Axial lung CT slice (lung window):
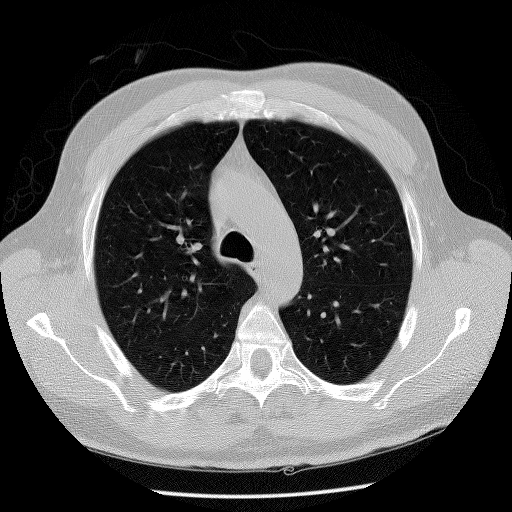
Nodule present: no